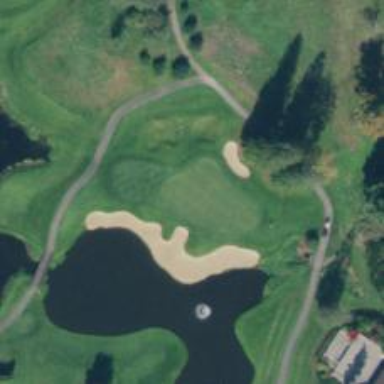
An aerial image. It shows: Golf hole on golf course.